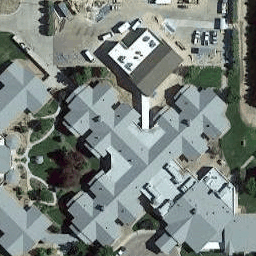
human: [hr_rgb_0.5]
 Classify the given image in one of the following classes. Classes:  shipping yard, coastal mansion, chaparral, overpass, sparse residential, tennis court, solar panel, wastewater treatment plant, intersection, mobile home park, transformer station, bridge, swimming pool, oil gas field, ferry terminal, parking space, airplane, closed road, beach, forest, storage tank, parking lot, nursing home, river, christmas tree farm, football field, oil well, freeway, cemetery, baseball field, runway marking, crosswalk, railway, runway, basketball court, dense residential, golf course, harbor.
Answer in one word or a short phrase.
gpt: nursing home